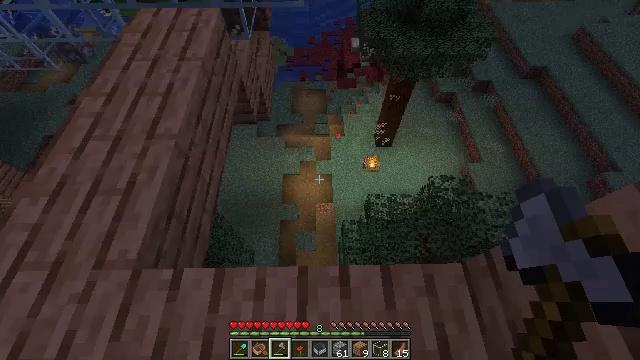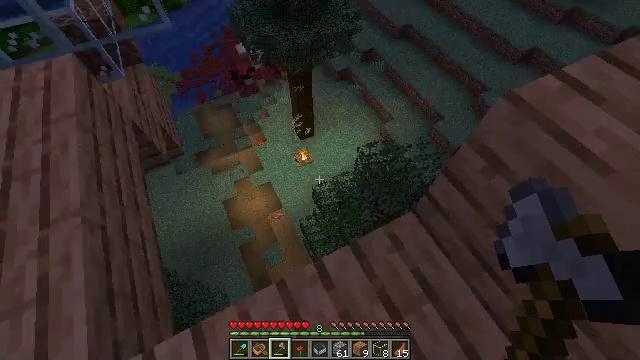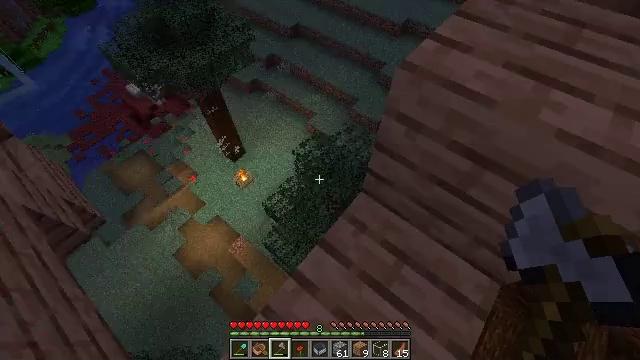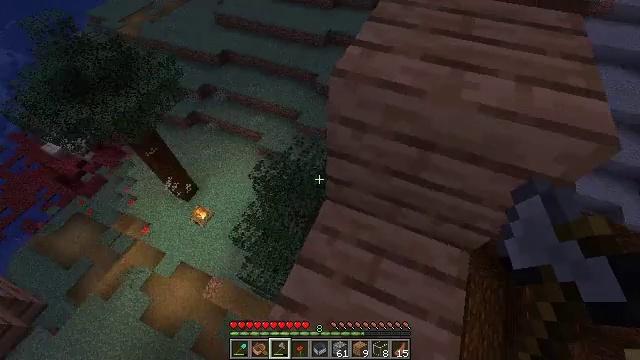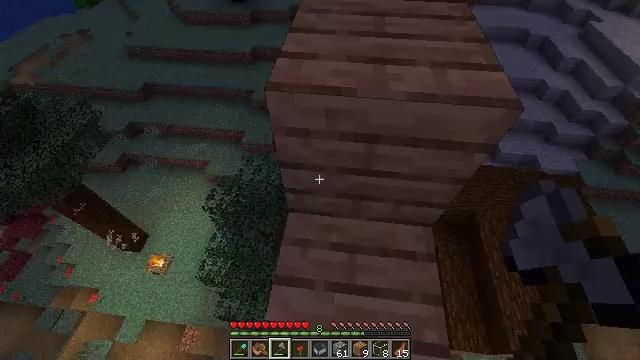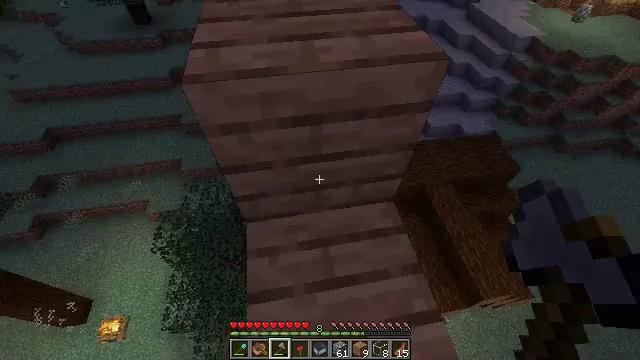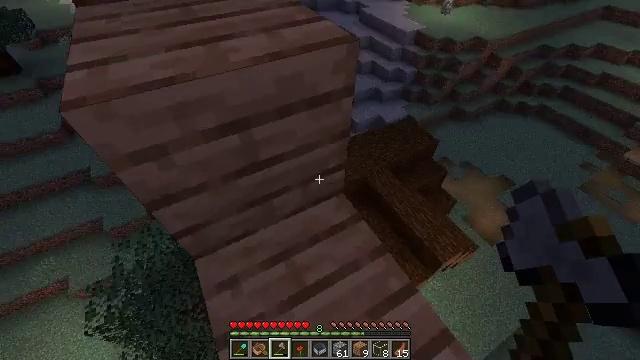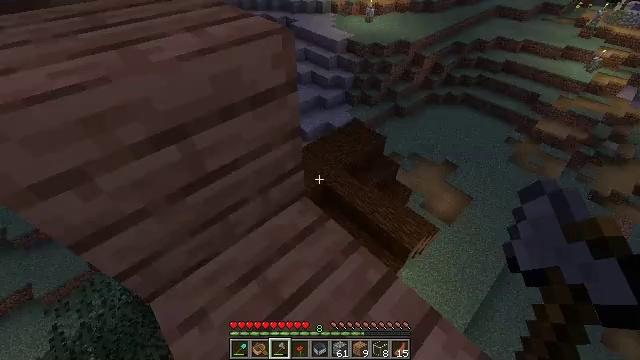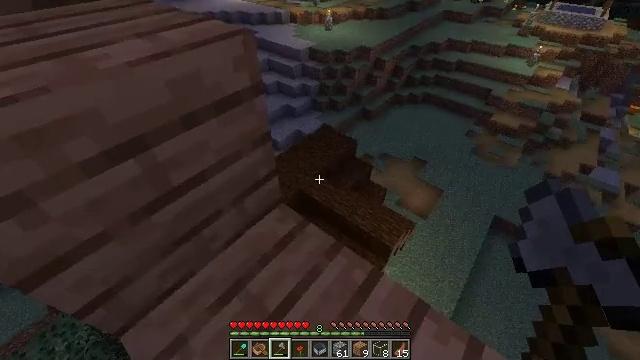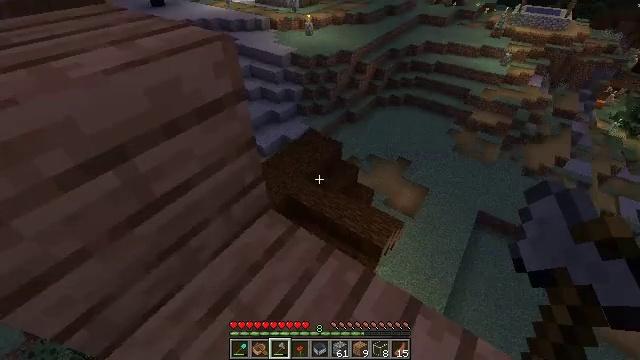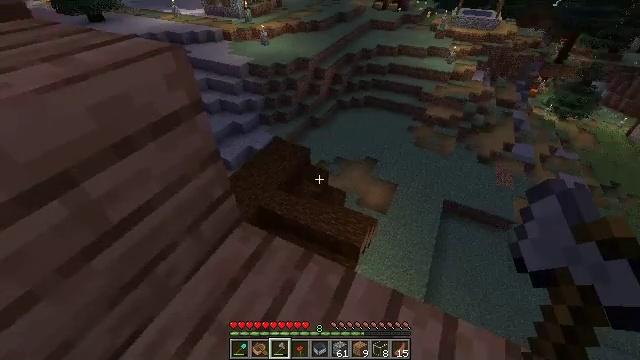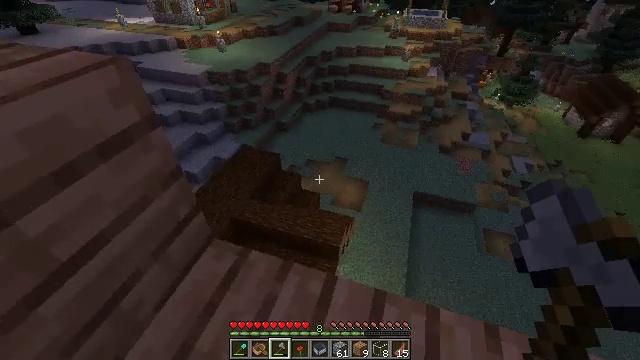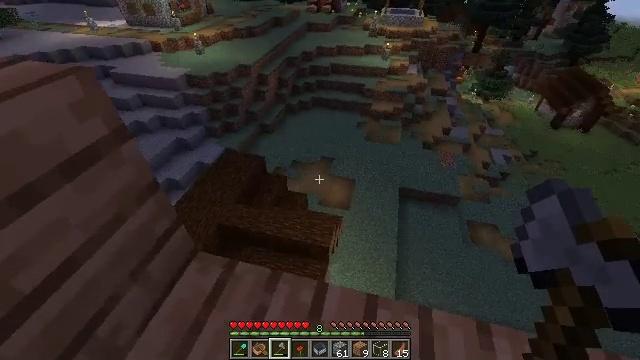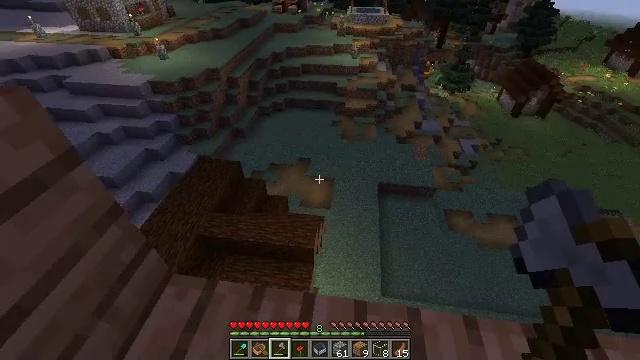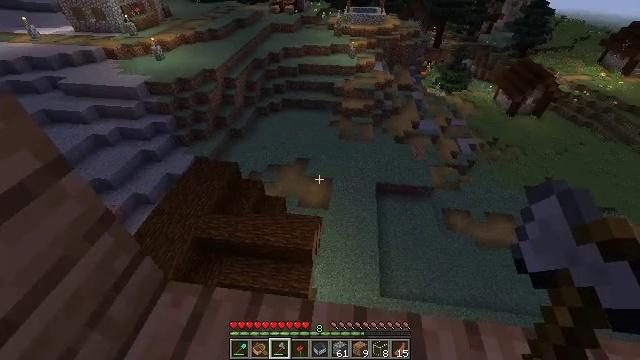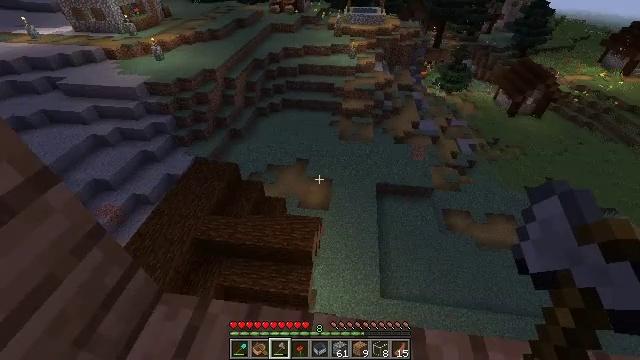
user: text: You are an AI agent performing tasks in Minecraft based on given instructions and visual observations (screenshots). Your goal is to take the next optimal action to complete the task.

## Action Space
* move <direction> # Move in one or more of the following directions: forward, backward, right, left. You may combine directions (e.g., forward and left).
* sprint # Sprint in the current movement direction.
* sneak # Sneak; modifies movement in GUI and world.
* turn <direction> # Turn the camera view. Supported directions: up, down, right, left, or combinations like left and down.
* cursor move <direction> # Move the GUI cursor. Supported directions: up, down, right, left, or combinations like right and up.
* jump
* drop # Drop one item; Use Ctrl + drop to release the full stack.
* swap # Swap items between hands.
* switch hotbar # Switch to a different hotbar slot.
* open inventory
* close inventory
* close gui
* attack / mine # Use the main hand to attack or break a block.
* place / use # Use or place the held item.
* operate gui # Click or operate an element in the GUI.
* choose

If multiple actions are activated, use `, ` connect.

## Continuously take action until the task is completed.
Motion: motion action
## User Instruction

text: Gather jungle planks for building.
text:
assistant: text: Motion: turn right
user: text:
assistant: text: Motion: turn right and up
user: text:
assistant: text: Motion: turn right and up
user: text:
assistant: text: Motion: sneak, turn right and up
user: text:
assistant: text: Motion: sneak, turn right and up
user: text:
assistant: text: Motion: sneak, turn right and up
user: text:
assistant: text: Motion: sneak, turn right and up
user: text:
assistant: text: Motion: sneak, turn right and up
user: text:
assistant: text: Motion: sneak, turn right
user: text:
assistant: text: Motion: sneak, turn right and up
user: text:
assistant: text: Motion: move forward, sneak, turn right
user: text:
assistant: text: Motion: move forward, sneak, turn right
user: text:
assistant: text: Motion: move forward, sneak, turn right
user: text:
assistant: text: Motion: move forward, sneak
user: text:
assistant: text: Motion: move forward, sneak
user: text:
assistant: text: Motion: move forward, sneak
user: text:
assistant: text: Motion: move forward, sneak
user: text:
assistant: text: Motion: move forward, sneak
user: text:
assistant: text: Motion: move forward, sneak
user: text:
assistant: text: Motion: move forward, sneak
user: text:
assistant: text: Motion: move forward, sneak
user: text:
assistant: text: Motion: move forward, sneak
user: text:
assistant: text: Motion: move forward, sneak
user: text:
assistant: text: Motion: move forward, sneak, turn left
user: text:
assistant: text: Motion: move forward, sneak, turn left
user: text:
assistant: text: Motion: move forward, sneak, turn left
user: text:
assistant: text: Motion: move forward, sneak, turn left
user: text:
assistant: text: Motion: move forward, sneak, turn left
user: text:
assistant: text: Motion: move forward, sneak, turn left
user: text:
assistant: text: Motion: sneak, turn left